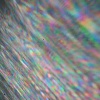
Label: sunburn